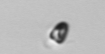
Label: Pyramimonas